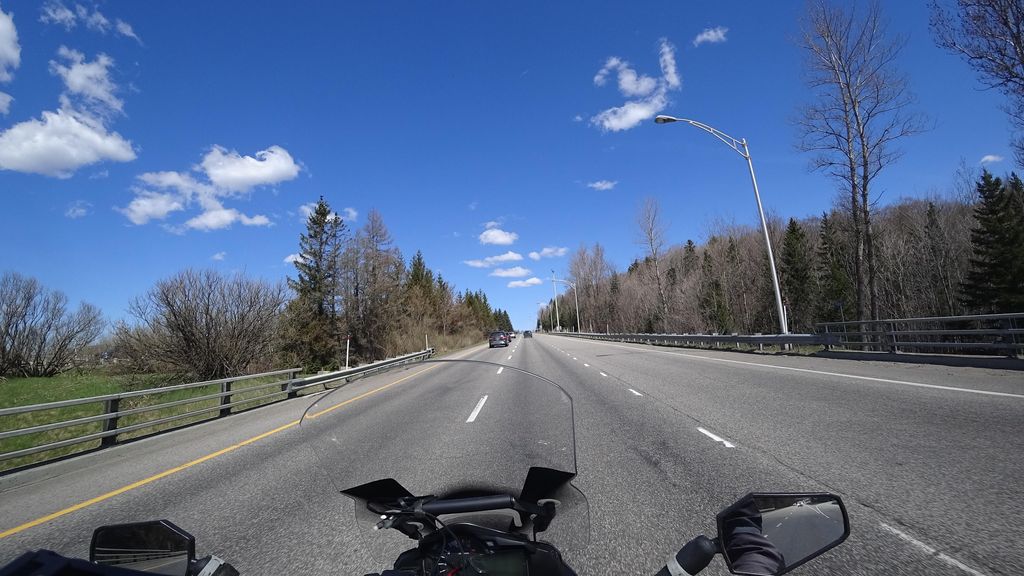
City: quebec_city